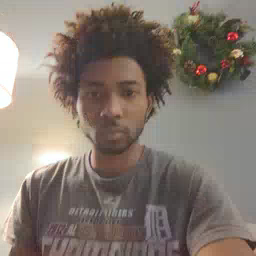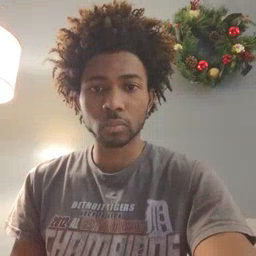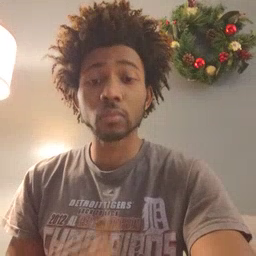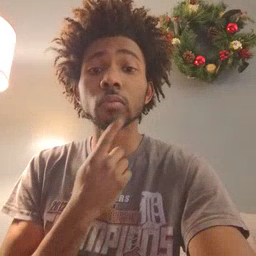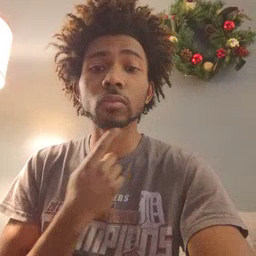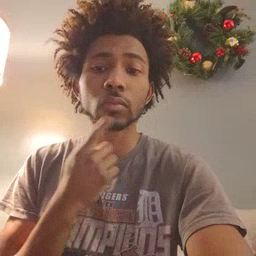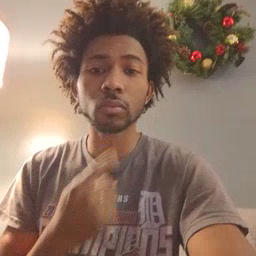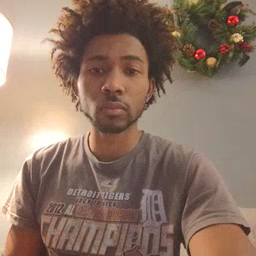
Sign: chin